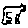
Label: cat